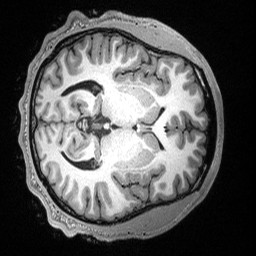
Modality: T1w
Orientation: axial
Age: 21
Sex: male